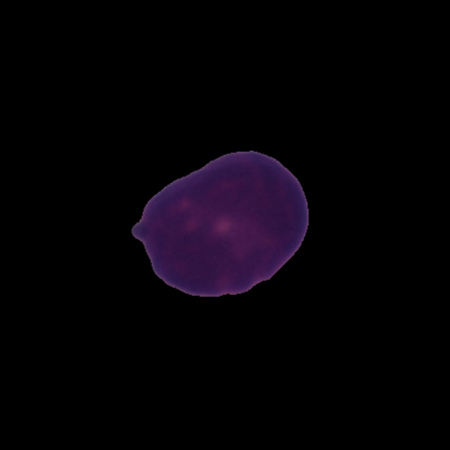
Label: healthy